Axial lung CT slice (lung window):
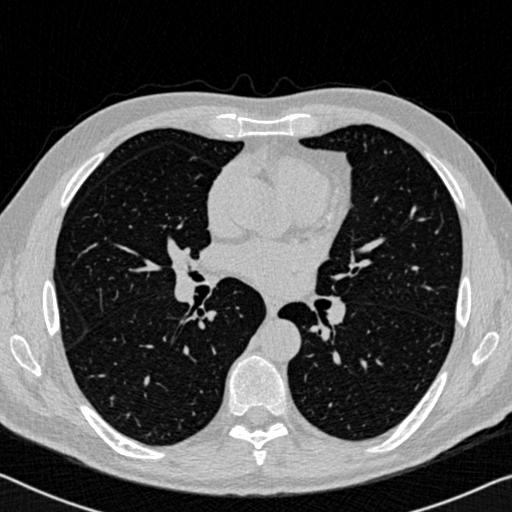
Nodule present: no